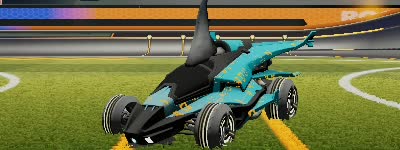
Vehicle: aftershock